Interaction volume radius: 5 \u00c5
Interaction volume height: 20 \u00c5
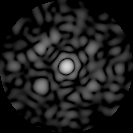
Disorder parameter: 0.7402